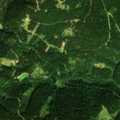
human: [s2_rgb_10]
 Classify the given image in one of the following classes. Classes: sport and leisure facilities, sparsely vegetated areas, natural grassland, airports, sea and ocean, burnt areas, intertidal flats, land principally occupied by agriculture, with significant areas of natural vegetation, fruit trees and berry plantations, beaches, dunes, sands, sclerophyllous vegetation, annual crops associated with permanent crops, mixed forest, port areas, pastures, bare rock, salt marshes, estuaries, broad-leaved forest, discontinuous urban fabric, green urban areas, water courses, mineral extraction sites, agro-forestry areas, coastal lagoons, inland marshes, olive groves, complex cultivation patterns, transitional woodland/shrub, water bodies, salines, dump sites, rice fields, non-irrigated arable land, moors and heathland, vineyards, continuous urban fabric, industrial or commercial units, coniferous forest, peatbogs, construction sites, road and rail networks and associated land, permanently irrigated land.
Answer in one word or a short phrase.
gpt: coniferous forest